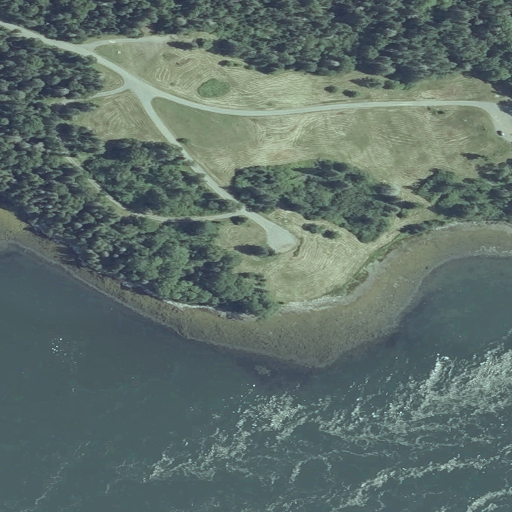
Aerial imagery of cape in Maine named Mahar Point containing open water, evergreen forest, grassland, herbaceous wetlands, low intensity development, open development, medium intensity development, and mixed forest